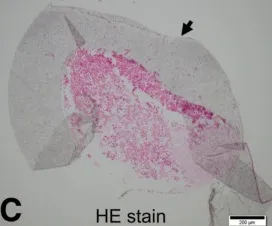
Postmortem analysis. C) Fibrin thrombus in the CV port tube (arrow).
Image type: pathology (h&e)